Question: I'm trying to create a simple timetable, (I'm a beginner). I have created a basic layout for the timetable with 7 days and 24 hours, and my idea was to insert buttons programmatically, overlaying the timetable for the correct time and duration by manipulating the position and width of the buttons, so that when clicked they display the task saved in the textview below as such:

I know how to create the buttons but after hours of searching for a working method to change their size and location to the desired values with no success I turn here for help.
As a test I made a new empty project with one premade constraint view in the design view and tried to place a single button within it and move it. Here is the code:
'''
import androidx.appcompat.app.AppCompatActivity;
import androidx.constraintlayout.widget.ConstraintLayout;
import androidx.constraintlayout.widget.ConstraintSet;
import android.os.Bundle;
import android.view.ViewGroup;
import android.widget.Button;
import android.widget.TextView;
public class MainActivity extends AppCompatActivity {
@Override
protected void onCreate(Bundle savedInstanceState) {
super.onCreate(savedInstanceState);
setContentView(R.layout.activity_main);
ConstraintLayout constraintLayout01 = (ConstraintLayout)findViewById(R.id.constraintLayout01); //a constraint layout pre-made in design view
Button btn = new Button(this);
btn.setLayoutParams(new ConstraintLayout.LayoutParams(ConstraintLayout.LayoutParams.WRAP_CONTENT, ConstraintLayout.LayoutParams.WRAP_CONTENT));
constraintLayout01.addView(btn);
int x = 100;
int y = 5;
ConstraintSet set = new ConstraintSet();
set.connect(btn.getId(), ConstraintSet.LEFT, constraintLayout01.getId(), ConstraintSet.LEFT, x);
set.connect(btn.getId(), ConstraintSet.TOP, constraintLayout01.getId(), ConstraintSet.TOP, y);
}
}
'''
The button appears within the constraint view but no matter how I change x and y nothing ever changes location. What am I doing wrong? Also how can I change the size?
Edit1:
Added a button to xml as requested:
'''
<androidx.constraintlayout.widget.ConstraintLayout xmlns:android="http://schemas.android.com/apk/res/android"
xmlns:app="http://schemas.android.com/apk/res-auto"
xmlns:tools="http://schemas.android.com/tools"
android:id="@+id/RootLayout"
android:layout_width="match_parent"
android:layout_height="match_parent"
tools:context=".MainActivity">
<androidx.constraintlayout.widget.ConstraintLayout
android:id="@+id/constraintLayout01"
android:layout_width="390dp"
android:layout_height="645dp"
android:layout_marginStart="28dp"
android:layout_marginTop="16dp"
app:layout_constraintStart_toStartOf="parent"
app:layout_constraintTop_toTopOf="parent">
<Button
android:id="@+id/button2"
android:layout_width="38dp"
android:layout_height="41dp"
android:layout_marginStart="100dp"
android:layout_marginTop="100dp"
android:text=""
app:layout_constraintStart_toStartOf="parent"
app:layout_constraintTop_toTopOf="parent" />
</androidx.constraintlayout.widget.ConstraintLayout>
</androidx.constraintlayout.widget.ConstraintLayout>
'''
edit2:
logcat after adding set.clone and set.applyTo:
'''
2020-03-23 10:24:56.111 10888-10888/? E/.example.test0: Unknown bits set in runtime_flags: 0x8000
2020-03-23 10:24:56.201 10888-10888/com.example.test02 I/Perf: Connecting to perf service.
2020-03-23 10:24:56.210 10888-10918/com.example.test02 E/Perf: Fail to get file list com.example.test02
2020-03-23 10:24:56.210 10888-10918/com.example.test02 E/Perf: getFolderSize() : Exception_1 = java.lang.NullPointerException: Attempt to get length of null array
2020-03-23 10:24:56.307 10888-10888/com.example.test02 W/.example.test0: Accessing hidden method Landroid/view/View;->computeFitSystemWindows(Landroid/graphics/Rect;Landroid/graphics/Rect;)Z (greylist, reflection, allowed)
2020-03-23 10:24:56.308 10888-10888/com.example.test02 W/.example.test0: Accessing hidden method Landroid/view/ViewGroup;->makeOptionalFitsSystemWindows()V (greylist, reflection, allowed)
2020-03-23 10:24:56.346 10888-10888/com.example.test02 D/AndroidRuntime: Shutting down VM
2020-03-23 10:24:56.347 10888-10888/com.example.test02 E/AndroidRuntime: FATAL EXCEPTION: main
Process: com.example.test02, PID: 10888
java.lang.RuntimeException: Unable to start activity ComponentInfo{com.example.test02/com.example.test02.MainActivity}: java.lang.RuntimeException: All children of ConstraintLayout must have ids to use ConstraintSet
at android.app.ActivityThread.performLaunchActivity(ActivityThread.java:3271)
at android.app.ActivityThread.handleLaunchActivity(ActivityThread.java:3410)
at android.app.servertransaction.LaunchActivityItem.execute(LaunchActivityItem.java:83)
at android.app.servertransaction.TransactionExecutor.executeCallbacks(TransactionExecutor.java:135)
at android.app.servertransaction.TransactionExecutor.execute(TransactionExecutor.java:95)
at android.app.ActivityThread$H.handleMessage(ActivityThread.java:2017)
at android.os.Handler.dispatchMessage(Handler.java:107)
at android.os.Looper.loop(Looper.java:214)
at android.app.ActivityThread.main(ActivityThread.java:7397)
at java.lang.reflect.Method.invoke(Native Method)
at com.android.internal.os.RuntimeInit$MethodAndArgsCaller.run(RuntimeInit.java:492)
at com.android.internal.os.ZygoteInit.main(ZygoteInit.java:935)
Caused by: java.lang.RuntimeException: All children of ConstraintLayout must have ids to use ConstraintSet
at androidx.constraintlayout.widget.ConstraintSet.clone(ConstraintSet.java:713)
at com.example.test02.MainActivity.onCreate(MainActivity.java:29)
at android.app.Activity.performCreate(Activity.java:7802)
at android.app.Activity.performCreate(Activity.java:7791)
at android.app.Instrumentation.callActivityOnCreate(Instrumentation.java:1307)
at android.app.ActivityThread.performLaunchActivity(ActivityThread.java:3246)
at android.app.ActivityThread.handleLaunchActivity(ActivityThread.java:3410)
at android.app.servertransaction.LaunchActivityItem.execute(LaunchActivityItem.java:83)
at android.app.servertransaction.TransactionExecutor.executeCallbacks(TransactionExecutor.java:135)
at android.app.servertransaction.TransactionExecutor.execute(TransactionExecutor.java:95)
at android.app.ActivityThread$H.handleMessage(ActivityThread.java:2017)
at android.os.Handler.dispatchMessage(Handler.java:107)
at android.os.Looper.loop(Looper.java:214)
at android.app.ActivityThread.main(ActivityThread.java:7397)
at java.lang.reflect.Method.invoke(Native Method)
at com.android.internal.os.RuntimeInit$MethodAndArgsCaller.run(RuntimeInit.java:492)
at com.android.internal.os.ZygoteInit.main(ZygoteInit.java:935)
'''
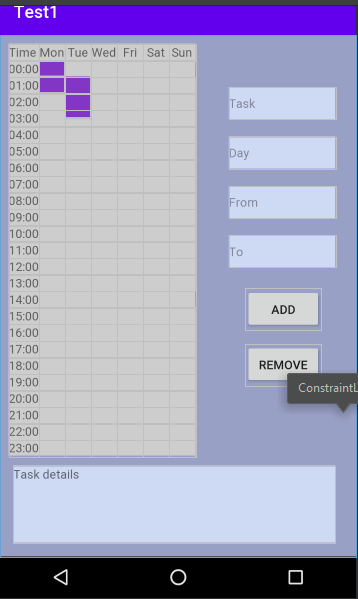
Answer: These lines were missing
'''
btn.setId(View.generateViewId());
set.clone(constraintLayout);
set.applyTo(constraintLayout);
'''
Here is the working solution with the output.
'''
public class Main_One extends AppCompatActivity {
@Override
protected void onCreate(Bundle savedInstanceState) {
super.onCreate(savedInstanceState);
setContentView(R.layout.activity_main_one);
ConstraintLayout constraintLayout = (ConstraintLayout)findViewById(R.id.connstraint_layout); //a constraint layout pre-made in design view
Button btn = new Button(this);
btn.setText("StackFlow");
btn.setLayoutParams(new ConstraintLayout.LayoutParams(ConstraintLayout.LayoutParams.WRAP_CONTENT, ConstraintLayout.LayoutParams.WRAP_CONTENT));
btn.setId(View.generateViewId());
constraintLayout.addView(btn);
int x = 100;
int y = 505;
ConstraintSet set = new ConstraintSet();
set.clone(constraintLayout);
set.connect(btn.getId(), ConstraintSet.LEFT, constraintLayout.getId(), ConstraintSet.LEFT, x);
set.connect(btn.getId(), ConstraintSet.TOP, constraintLayout.getId(), ConstraintSet.TOP, y);
set.applyTo(constraintLayout);
}
}
'''
XML
'''
<?xml version="1.0" encoding="utf-8"?>
<androidx.constraintlayout.widget.ConstraintLayout
xmlns:android="http://schemas.android.com/apk/res/android"
xmlns:app="http://schemas.android.com/apk/res-auto"
android:layout_width="match_parent"
android:layout_height="match_parent"
android:orientation="vertical">
<androidx.constraintlayout.widget.ConstraintLayout
android:layout_width="match_parent"
android:layout_height="match_parent"
android:id="@+id/connstraint_layout">
</androidx.constraintlayout.widget.ConstraintLayout>
</androidx.constraintlayout.widget.ConstraintLayout>
'''
<URL>